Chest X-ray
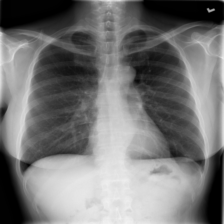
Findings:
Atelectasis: negative
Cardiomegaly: negative
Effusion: negative
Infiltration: positive
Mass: negative
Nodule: negative
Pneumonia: negative
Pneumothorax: negative
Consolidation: negative
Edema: negative
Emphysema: negative
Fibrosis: negative
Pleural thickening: negative
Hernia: negative